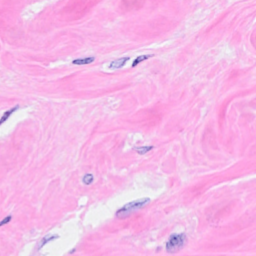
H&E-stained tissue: Breast